Question: My simple code takes me from this PNG  which isn't acceptable. I know GIF isn't the best format but I have to fit in with the current situation.
'''
Imports System.Drawing
Dim oImage As Image = Image.FromFile("c:\whatever emp.png")
oImage.Save("c:\whatever emp.gif", Imaging.ImageFormat.Gif)
'''
I also want to resize the image (shrink it a bit) but that looks even worse. I assume I need to do something with colour palettes, encoders, P mode versus RGBA.....but my Google-fu seems totally weak and I have found nothing!
If anyone can point out my stupidity with some handy VB.NET or C# that would be wonderful, thank you.
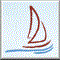
Answer: Basically what you need to do is adaptively generate a 256-color palette that allows you to reproduce the original image as faithfully as possible.
There is an excellent article (containing code) to do this <URL>. Grab the 'OctreeQuantizer' and then it's as simple as the example code:
'''
var quantizer = new OctreeQuantizer(255, 8);
using (var quantized = quantizer.Quantize(image))
{
quantized.Save(target, ImageFormat.Gif);
}
'''